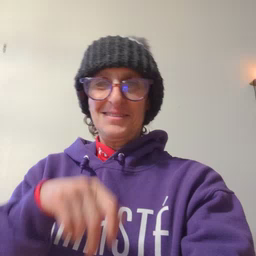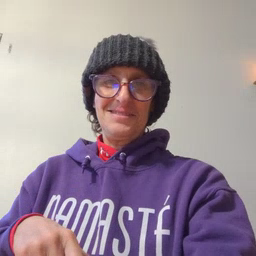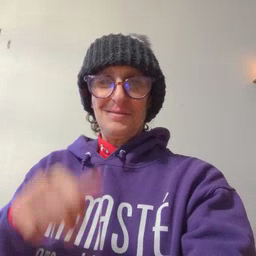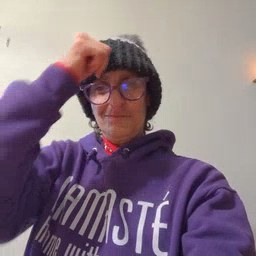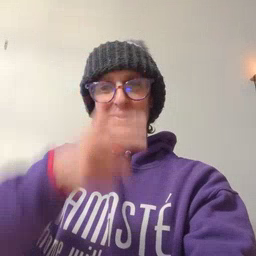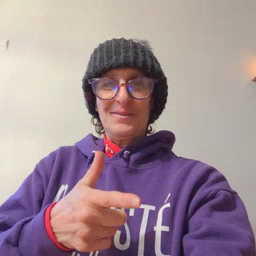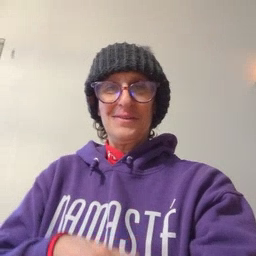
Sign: brother